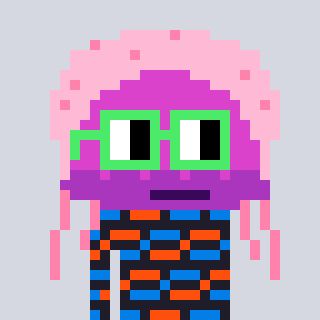
a pixel art character with square light green glasses, a jellyfish-shaped head and a grayscale-colored body on a cool background